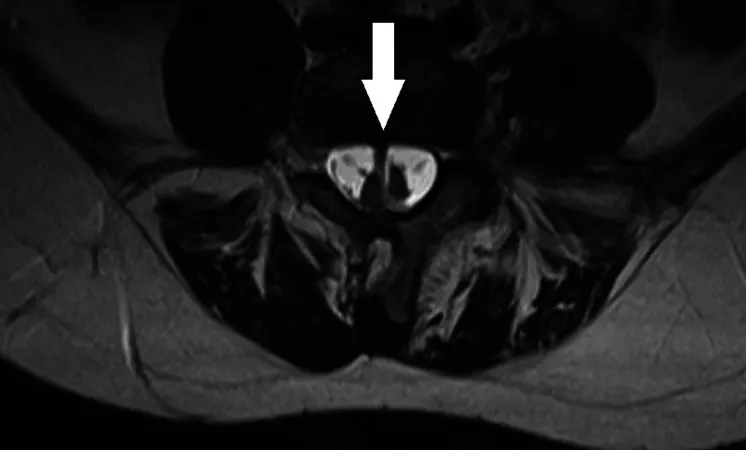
MRI of L4-L5 diastematomyelia (axial plane). The hemicords have been split by a bony spur. The arrow points at the bony spur between the hemicords.
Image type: radiology (mri)